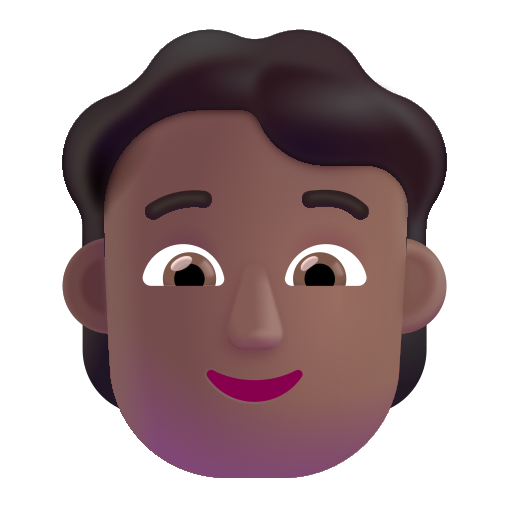
person color  dark